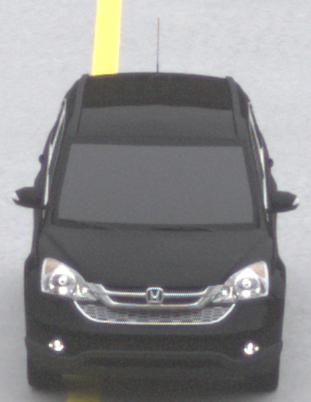
Make: Honda
Model: CR-V
Detailed model: CR-V (III) (04/10 - 10/12)
Model produced from: 2010
Model produced until: 2012
Doors: 5
Color: black
Road condition: dry road
Daytime: midday
Contrast: low contrast